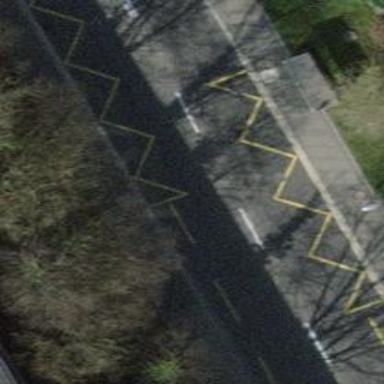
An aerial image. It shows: Platform for public transport on the road.